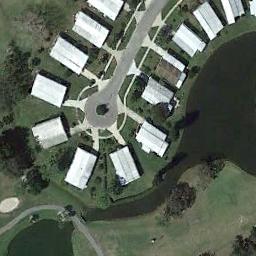
Label: residential